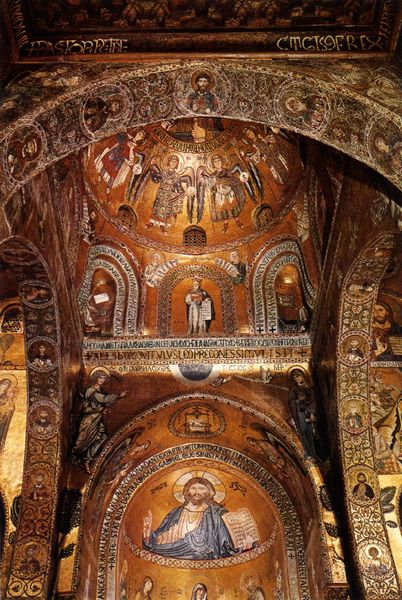
Titel: Mosaiken der Palatina-Kapelle
Standort: Palermo (EU - I)
Schlagwörter: blau, hand, braun, finger, kirche, gold, engel, schrift, italien, rundbogen, kuppel, glanz, bronze, bemalt, bögen, gewölbe, buch, dom, seite, text, kreise, verziert, heiligenschein, christus, jesus, jesus christus, apsis, rundbögen, kapelle, heilige, fresko, heilig, erlöser, inschriften, kappelle, heiligenscheine, apostel, deckenfresko, messias, gottessohn, weltenherrscher, sohn gottes, christkind, #schrift, christkönig, heilland, erretter, jesus von nazaret